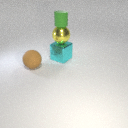
small green rubber cylinder above large cyan metal cube